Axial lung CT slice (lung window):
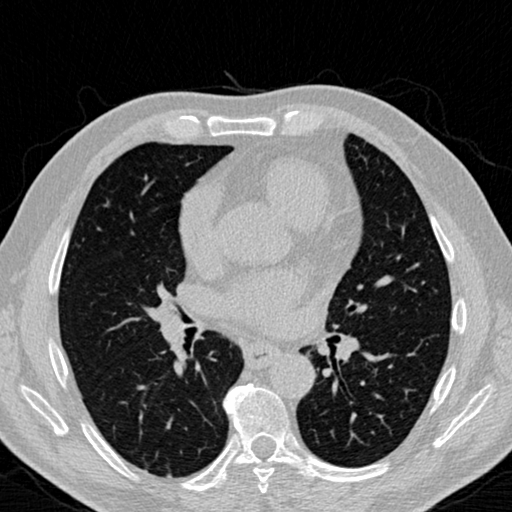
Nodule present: no